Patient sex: M
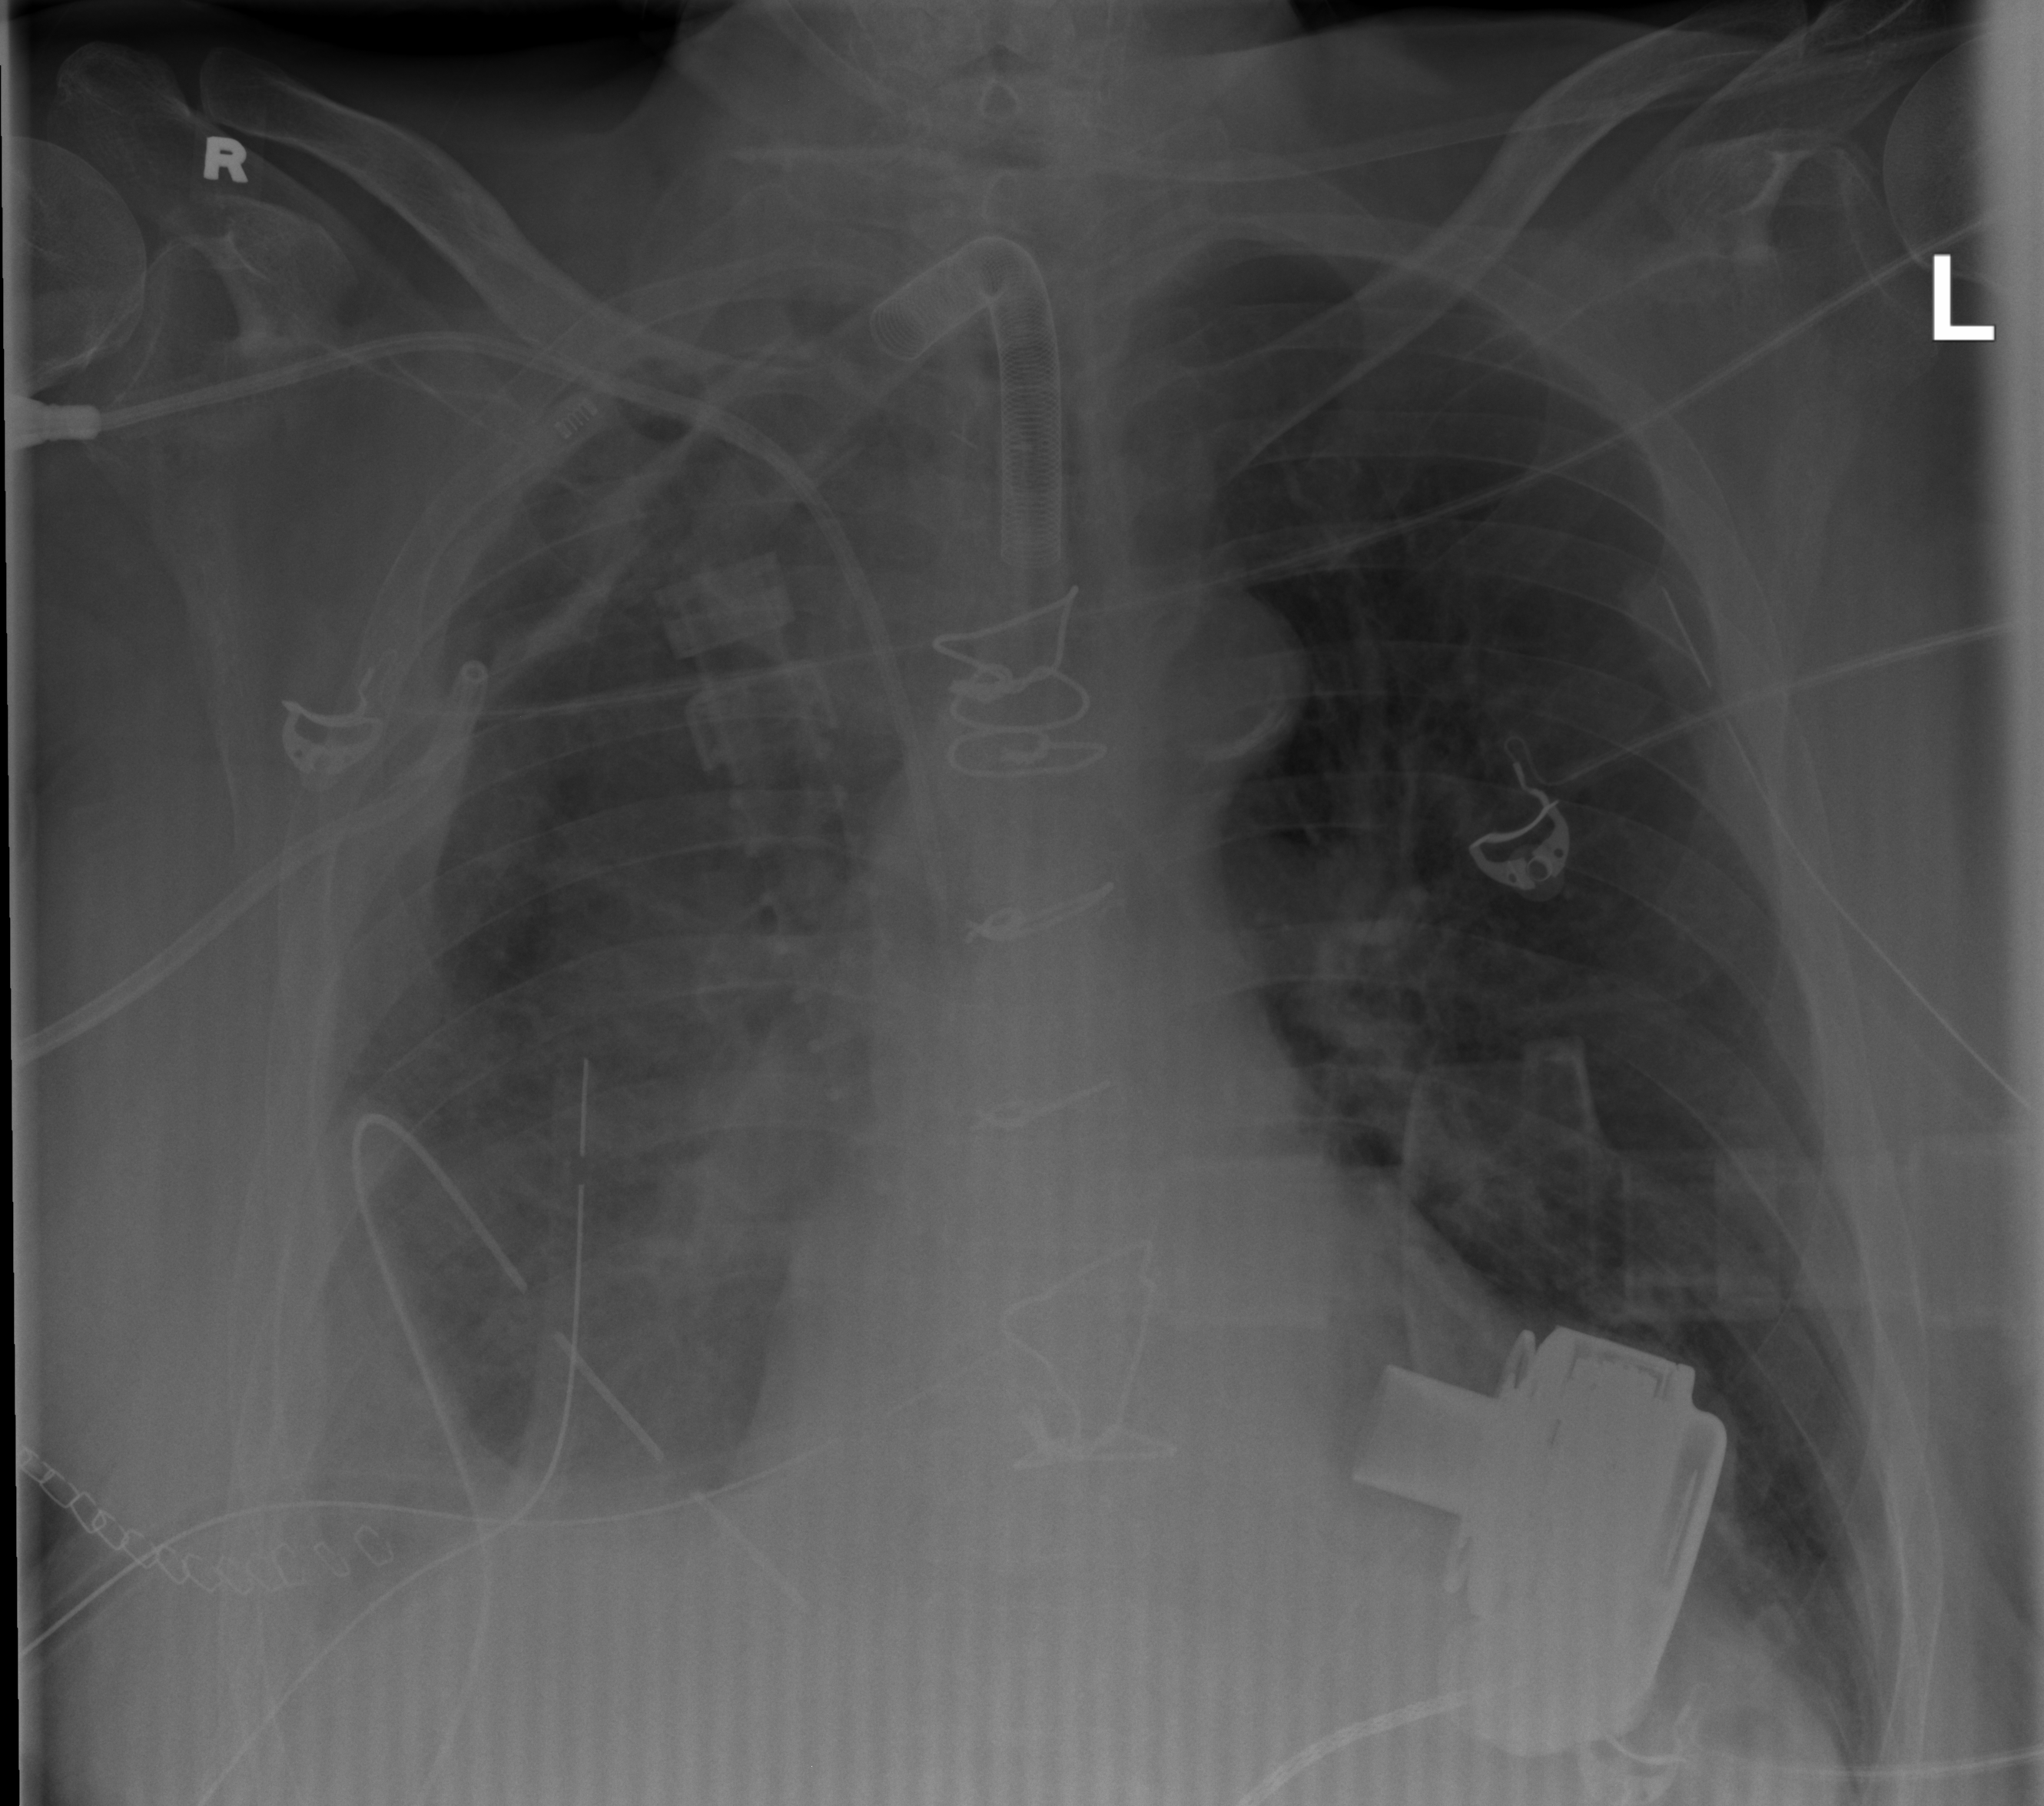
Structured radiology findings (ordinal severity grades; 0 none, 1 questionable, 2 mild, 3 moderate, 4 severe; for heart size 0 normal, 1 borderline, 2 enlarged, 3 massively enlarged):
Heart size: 0
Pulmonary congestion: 1
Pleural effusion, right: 2
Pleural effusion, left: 0
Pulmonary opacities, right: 2
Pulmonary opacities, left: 0
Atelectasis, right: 3
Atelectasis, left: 0